Question: Some files in my xcode project are referring to a viewcontroller that i probably made on the fly by exident and not the the one they should link to.
I got a viewcontroller called "StartViewController" when i try to import the StartViewController.h in xcodes the wrong one gets imported.

On the right you see the viewcontroller it should link to and on the left the viewcontroller that all other viewcontrollers are referring to for some reason
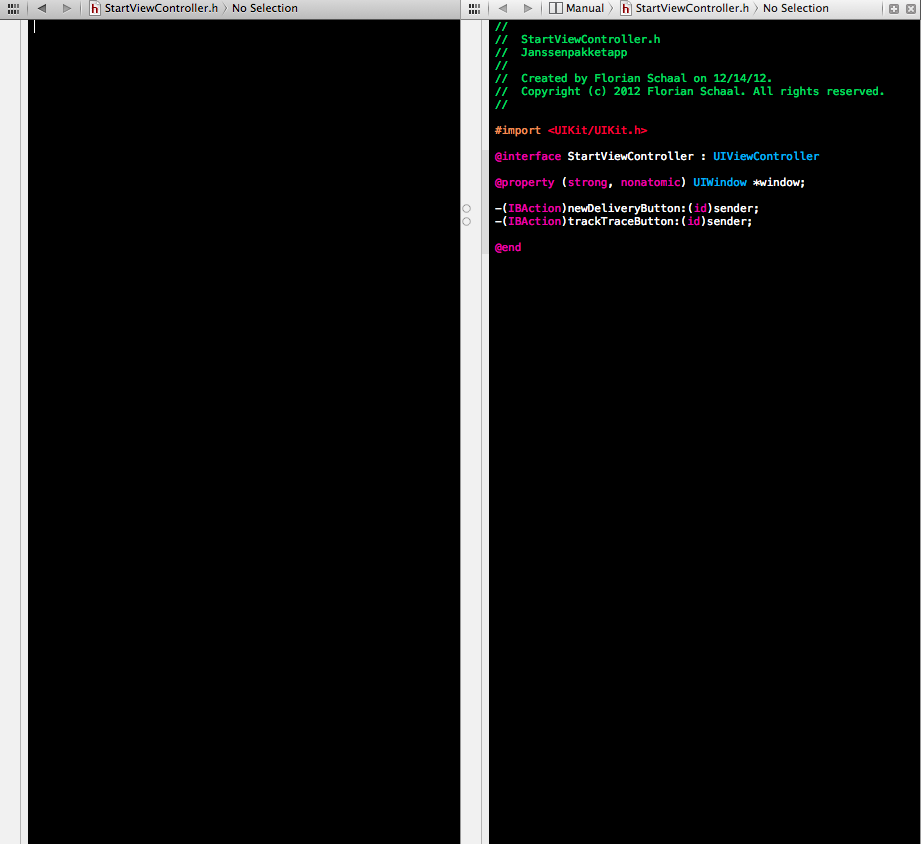
Answer: Backup the one you need, delete both from project and physically, then return backed up back and try to compile.